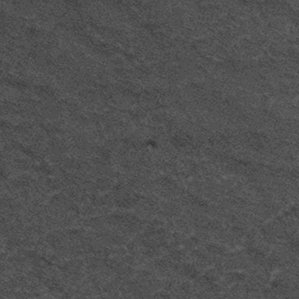
Label: frost